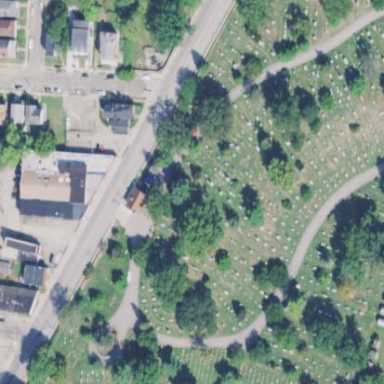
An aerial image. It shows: Cemetery.